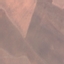
Land use / land cover: AnnualCrop